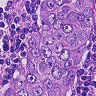
Metastatic tissue present: yes